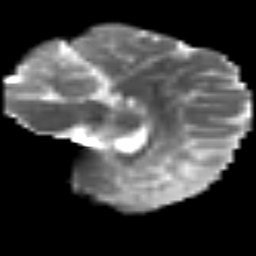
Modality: T2w
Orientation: sagittal
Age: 39
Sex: female
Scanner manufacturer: siemens
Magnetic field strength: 3 T
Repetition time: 3.2 s
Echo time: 0.081 s